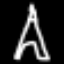
Label: The Eiffel Tower